高二 · 解析几何
在平面直角坐标系 $x O y$ 中, $M$ 为不等式组 $\left\{\begin{array}{l}2 x-y-2 \geq 0, \\ x+2 y-1 \geq 0, \\ 3 x+y-8 \leq 0\end{array}\right.$ 所表示的区域上一动点,则直线 OM 斜率的最小值为 ( )
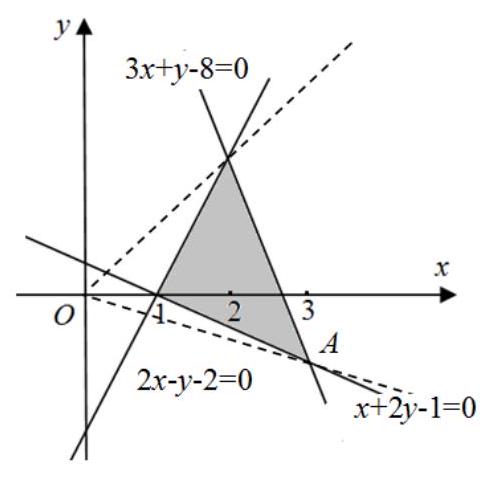
A. $-\frac{1}{3}$
B. $-\frac{1}{2}$
C. 1
D. 2
答案: A
解析: 由线性约束条件可知其对应的可行域如图, 通过观察图象可知当过原点的直线经过点 A 的时候斜率最小,

由方程组 $\left\{\begin{array}{l}3 x+y-8=0, \\ x+2 y-1=0\end{array}\right.$ 得 $A(3,-1)$, 所以直线 $\mathrm{OM}$ 斜率的最小值为 $k=\frac{-1}{3}=-\frac{1}{3}$.